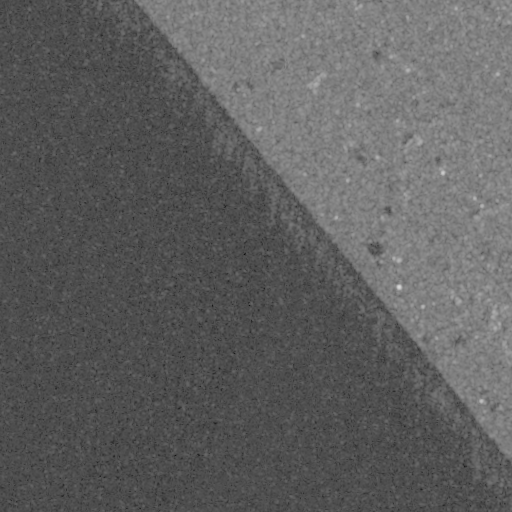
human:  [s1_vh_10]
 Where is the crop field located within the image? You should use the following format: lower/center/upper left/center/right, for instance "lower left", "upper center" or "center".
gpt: The crop field is located in the upper right of the image.
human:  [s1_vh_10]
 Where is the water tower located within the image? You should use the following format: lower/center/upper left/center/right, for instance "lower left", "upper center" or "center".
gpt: The water tower is located in the center right of the image.
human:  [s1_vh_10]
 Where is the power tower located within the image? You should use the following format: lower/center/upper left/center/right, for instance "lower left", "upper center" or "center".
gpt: There is no power tower in the image.

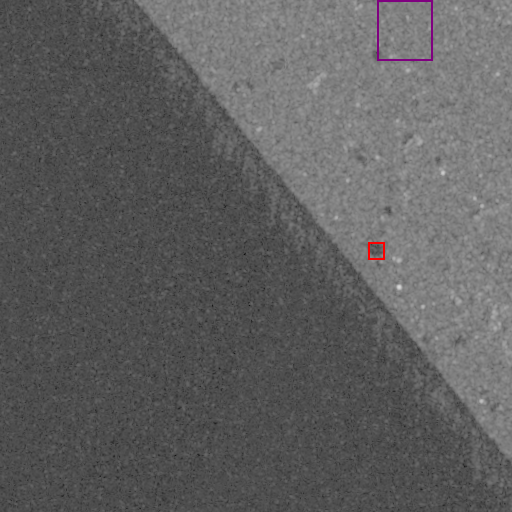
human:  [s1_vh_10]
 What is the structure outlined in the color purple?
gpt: The structure outlined in purple is a crop field.
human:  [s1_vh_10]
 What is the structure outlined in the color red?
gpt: The structure outlined in red is a park.
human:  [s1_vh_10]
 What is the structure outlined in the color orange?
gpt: There is no orange outline.